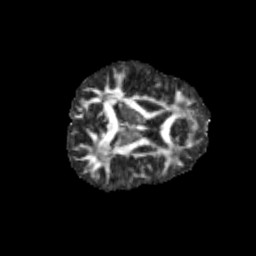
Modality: FA
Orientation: axial
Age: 13
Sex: female
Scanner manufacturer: siemens
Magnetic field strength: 3 T
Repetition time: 3.8 s
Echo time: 0.07 s